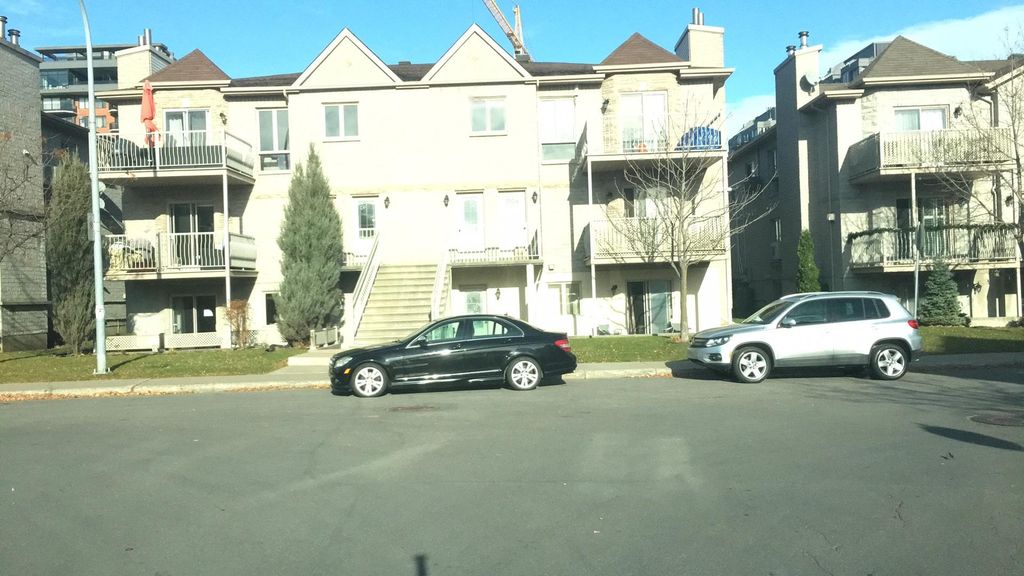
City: montreal